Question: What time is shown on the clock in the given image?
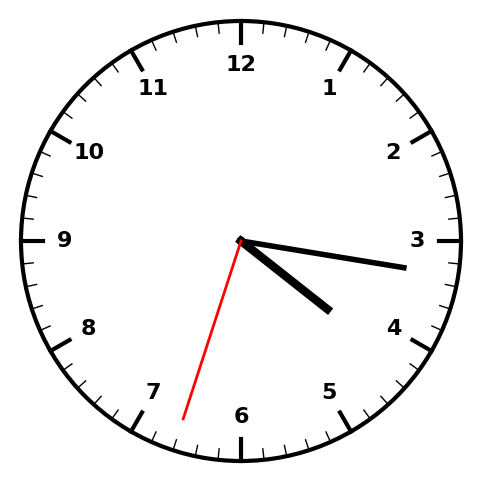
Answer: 04:16:33